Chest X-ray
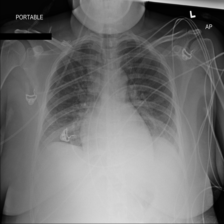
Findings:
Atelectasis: negative
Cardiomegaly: negative
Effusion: positive
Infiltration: negative
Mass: negative
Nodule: negative
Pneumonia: negative
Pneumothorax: negative
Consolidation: negative
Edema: negative
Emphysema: negative
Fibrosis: negative
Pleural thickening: negative
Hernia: negative